Question: I'm developing an app with a custom layout and an :

The problem is when I the app automatically check !
I created a list where I put the positions of checkboxes and show that nothing its wrong! I think the problem is when I do the !
Lets view some code; This is my ArrayAdapter:
'''
class VivzAdapter extends ArrayAdapter<String> implements OnCheckedChangeListener {
Context context;
int[] images;
String[] titlesArray, descrptionArray;
List<Integer> positions = new ArrayList<Integer>();
VivzAdapter(Context context, String[] titles, int[] images, String[] description) {
super(context, R.layout.single_row, R.id.textView1, titles);
this.context = context;
this.images = images;
this.titlesArray = titles;
this.descrptionArray = description;
}
class MyViewHolder {
ImageView myImage;
TextView myTitle;
TextView myDescription;
CheckBox box;
MyViewHolder(View v) {
myImage = (ImageView) v.findViewById(R.id.imageView1);
myTitle = (TextView) v.findViewById(R.id.textView1);
myDescription = (TextView) v.findViewById(R.id.textView2);
box = (CheckBox) v.findViewById(R.id.checkBox1);
}
}
@Override
public View getView(int position, View convertView, ViewGroup parent) {
View row = convertView;
MyViewHolder holder = null;
if (row == null) {
// 1.otime
LayoutInflater inflater = (LayoutInflater) context.getSystemService(Context.LAYOUT_INFLATER_SERVICE);
//row contem RelativeLayout(root) em single_row.xml
row = inflater.inflate(R.layout.single_row, parent, false);
holder = new MyViewHolder(row);
row.setTag(holder);
//Log.d("VIVZ", "Creating a new Row");
} else {
//reciclamos aqui, qeremos usar antigo objecto holder
holder = (MyViewHolder) row.getTag();
//Log.d("VIVZ", "Recycling stuff");
}
holder.myImage.setImageResource(images[position]);
holder.myTitle.setText(titlesArray[position]);
holder.myDescription.setText(descrptionArray[position]);
holder.box.setTag(position);
holder.box.setOnCheckedChangeListener(this);
return row;
}
@Override
public void onCheckedChanged(CompoundButton buttonView, boolean isChecked) {
if(isChecked){
int position = (Integer)buttonView.getTag();
Toast.makeText(getContext(), ""+position, Toast.LENGTH_SHORT).show();
positions.add(position);
Log.d("VIVZ", "+ "+position);
} else {
int position = (Integer)buttonView.getTag();
Toast.makeText(getContext(), ""+position, Toast.LENGTH_SHORT).show();
Log.d("VIVZ", "- "+position);
positions.remove(position);
}
Log.d("VIVZ", positions.toString());
}
}
'''
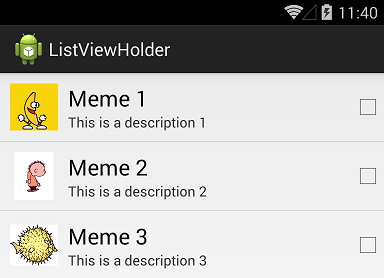
Answer: I was stucked in same problem and found the solution.
Create a boolean array having size same as no. of elements in the list and initial value false for each list item. Then in getView set position in Id through setId for checkbox. Now set the value of checkbox from boolean array through setChecked method of checkbox. Add onClickListener for checkbox and in this listener change the value in boolean array not checkbox value directly.
I hope this resolve your problem also.
Just replace your adapter class with this code :
'''
class VivzAdapter extends ArrayAdapter<String> implements OnCheckedChangeListener {
Context context;
int[] images;
String[] titlesArray, descrptionArray;
List<Integer> positions = new ArrayList<Integer>();
ArrayList<Boolean> arrChecked;
VivzAdapter(Context context, String[] titles, int[] images, String[] description) {
super(context, R.layout.single_row, R.id.textView1, titles);
this.context = context;
this.images = images;
this.titlesArray = titles;
this.descrptionArray = description;
// initialize arrChecked boolean array and add checkbox value as false initially for each item of listview
arrChecked = new ArrayList<Boolean>();
for (int i = 0; i < titles.size(); i++) {
arrChecked.add(false);
}
}
class MyViewHolder {
ImageView myImage;
TextView myTitle;
TextView myDescription;
CheckBox box;
MyViewHolder(View v) {
myImage = (ImageView) v.findViewById(R.id.imageView1);
myTitle = (TextView) v.findViewById(R.id.textView1);
myDescription = (TextView) v.findViewById(R.id.textView2);
box = (CheckBox) v.findViewById(R.id.checkBox1);
}
}
@Override
public View getView(int position, View convertView, ViewGroup parent) {
View row = convertView;
MyViewHolder holder = null;
if (row == null) {
// 1.otime
LayoutInflater inflater = (LayoutInflater) context.getSystemService(Context.LAYOUT_INFLATER_SERVICE);
//row contem RelativeLayout(root) em single_row.xml
row = inflater.inflate(R.layout.single_row, parent, false);
holder = new MyViewHolder(row);
row.setTag(holder);
//Log.d("VIVZ", "Creating a new Row");
} else {
//reciclamos aqui, qeremos usar antigo objecto holder
holder = (MyViewHolder) row.getTag();
//Log.d("VIVZ", "Recycling stuff");
}
holder.myImage.setImageResource(images[position]);
holder.myTitle.setText(titlesArray[position]);
holder.myDescription.setText(descrptionArray[position]);
//set position as id
holder.box.setId(position);
//set onClickListener of checkbox rather than onCheckedChangeListener
holder.box.setOnClickListener(new OnClickListener() {
@Override
public void onClick(View v) {
int id = v.getId();
if (arrChecked.get(id)) {
//if checked, make it unchecked
arrChecked.set(id, false);
} else {
//if unchecked, make it checked
arrChecked.set(id, true);
}
}
});
//set the value of each checkbox from arrChecked boolean array
holder.box.setChecked(arrChecked.get(position));
return row;
}
}
'''